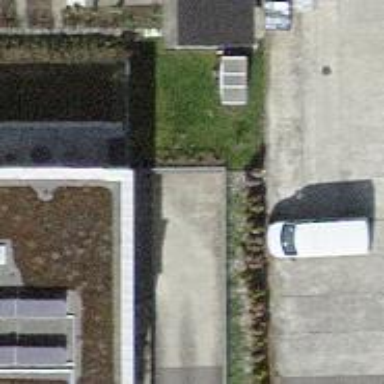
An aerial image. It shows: Parking entrance.